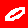
Digit: 0